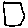
Label: hexagon